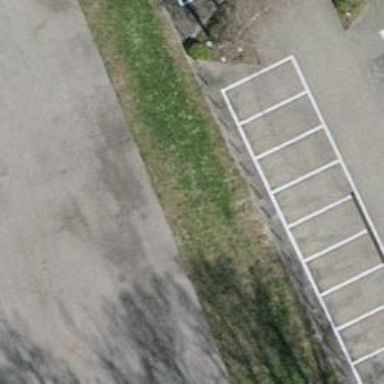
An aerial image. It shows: Bollard.